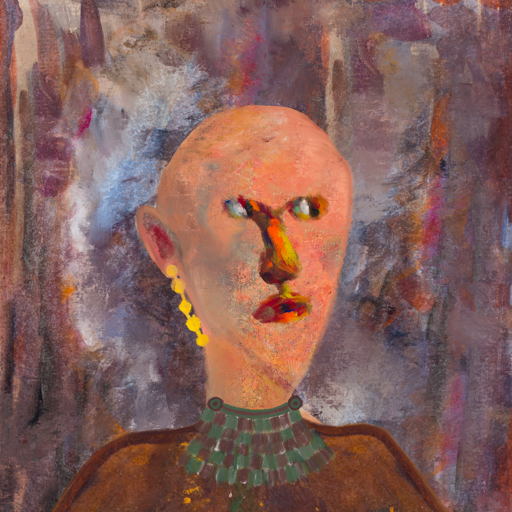
Background: Hypocrite, Head And Neck Side: Irani, Face Side: An_Impression, Bust: Comrade, Hair Side: Blank, Head Accessory: Blank, Second Necklace: After_Raid, Necklace: Blank, Baby: Blank